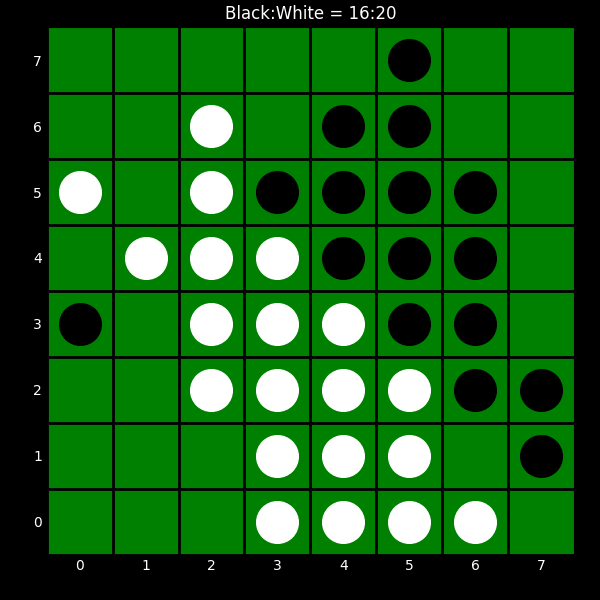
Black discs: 16
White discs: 20